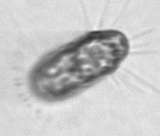
Label: Corethron_hystrix